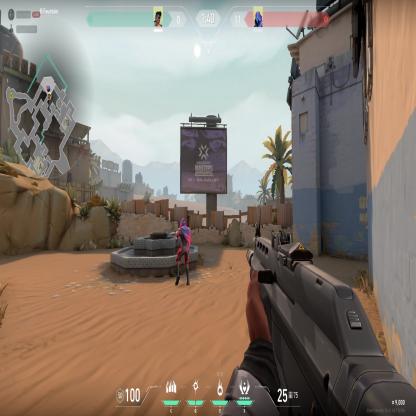
Label: enemy